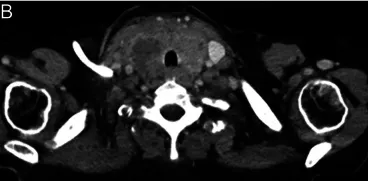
(B) CT-scan performed with contrast agent, 5 days later, shows the enlarged thyroid gland with a nonhomogeneous structure, with hypodense areas, which surrounds the trachea.
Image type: radiology (ct)